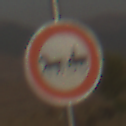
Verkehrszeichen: VerbotGespannfuhrwerke
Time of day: SunriseSunset
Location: Outdoor (Nature)
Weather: Clear
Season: NotSpecified
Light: Natural